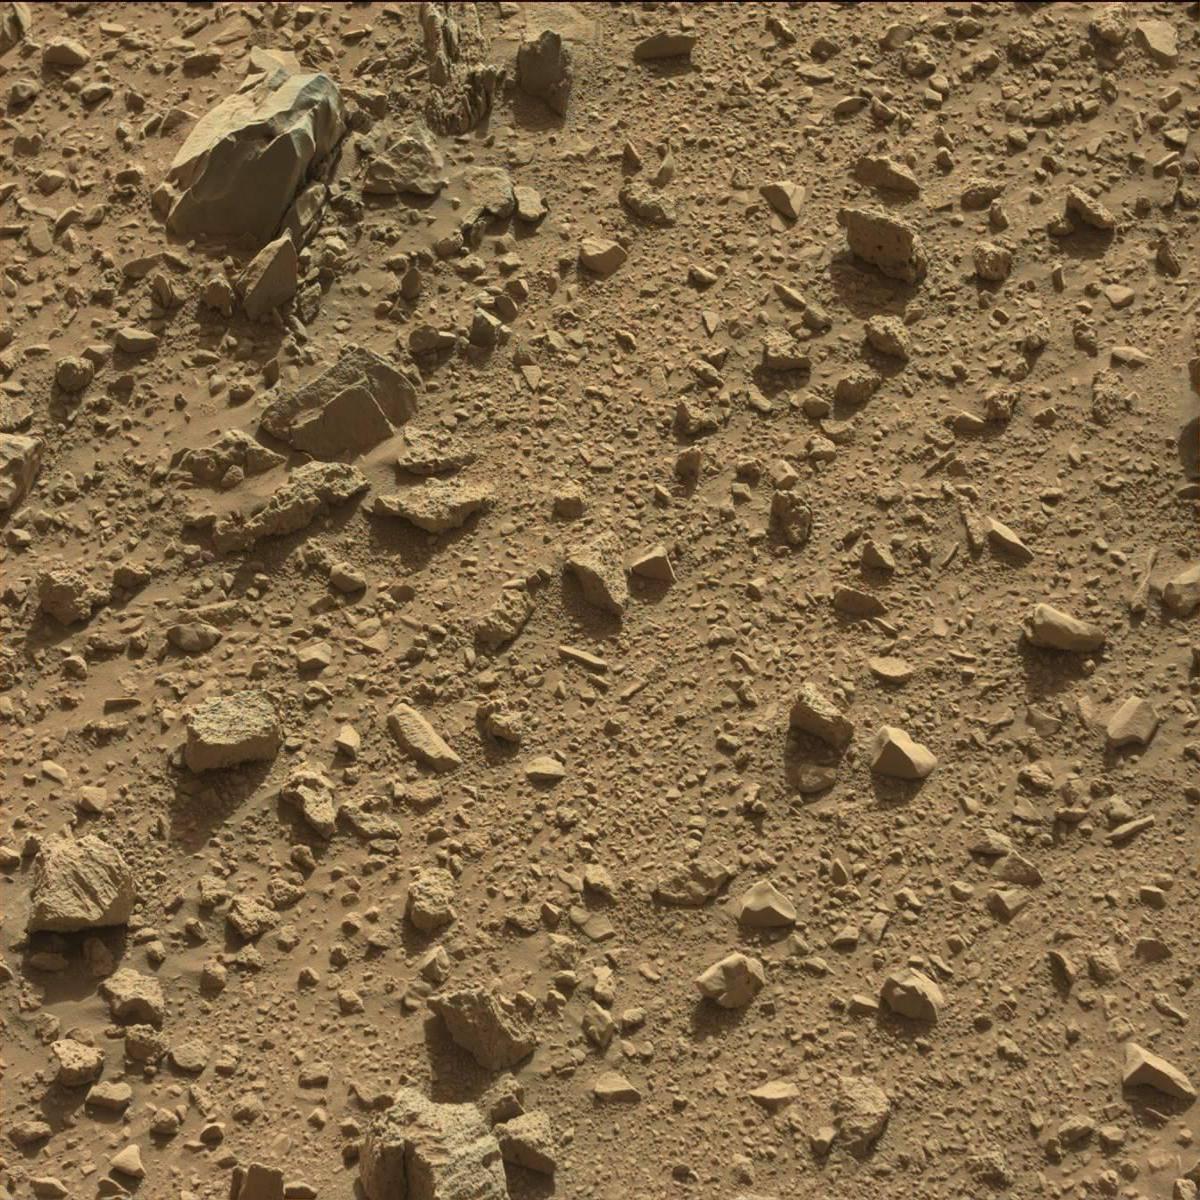
Terrain classes present: Bedrock, Rock, Sand / Soil